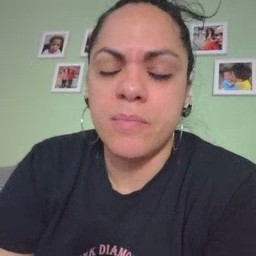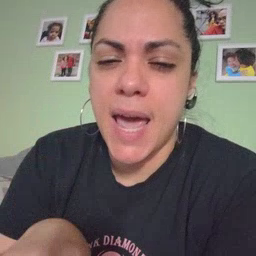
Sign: can